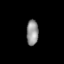
Tissue: lung
Cell type: T cells
Senescence score: 0.1868
Nuclear area (px): 295
Mean DAPI intensity: 146.99